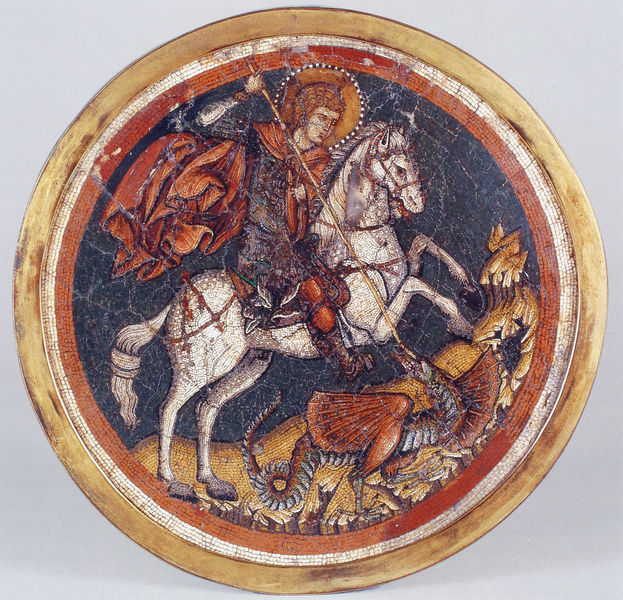
Titel: Mosaikikone mit dem Hl. Georg, der den Drachen tötet
Institution: Paris, Musée du Louvre
Schlagwörter: blau, mann, weiß, orange, schwarz, rot, rahmen, teller, gewand, gold, mantel, pferd, reiter, rund, hufe, mähne, schweif, lanze, platte, medallie, schimmel, heiligenschein, nimbus, heiliger, speer, töten, ungeheuer, drachen, drache, georg, monster, martin, heilgenschein, run, ungetier, tötenm